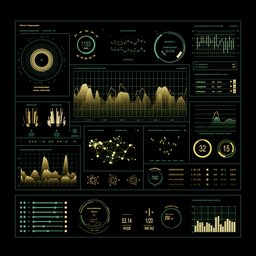
Label: decoration